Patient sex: M
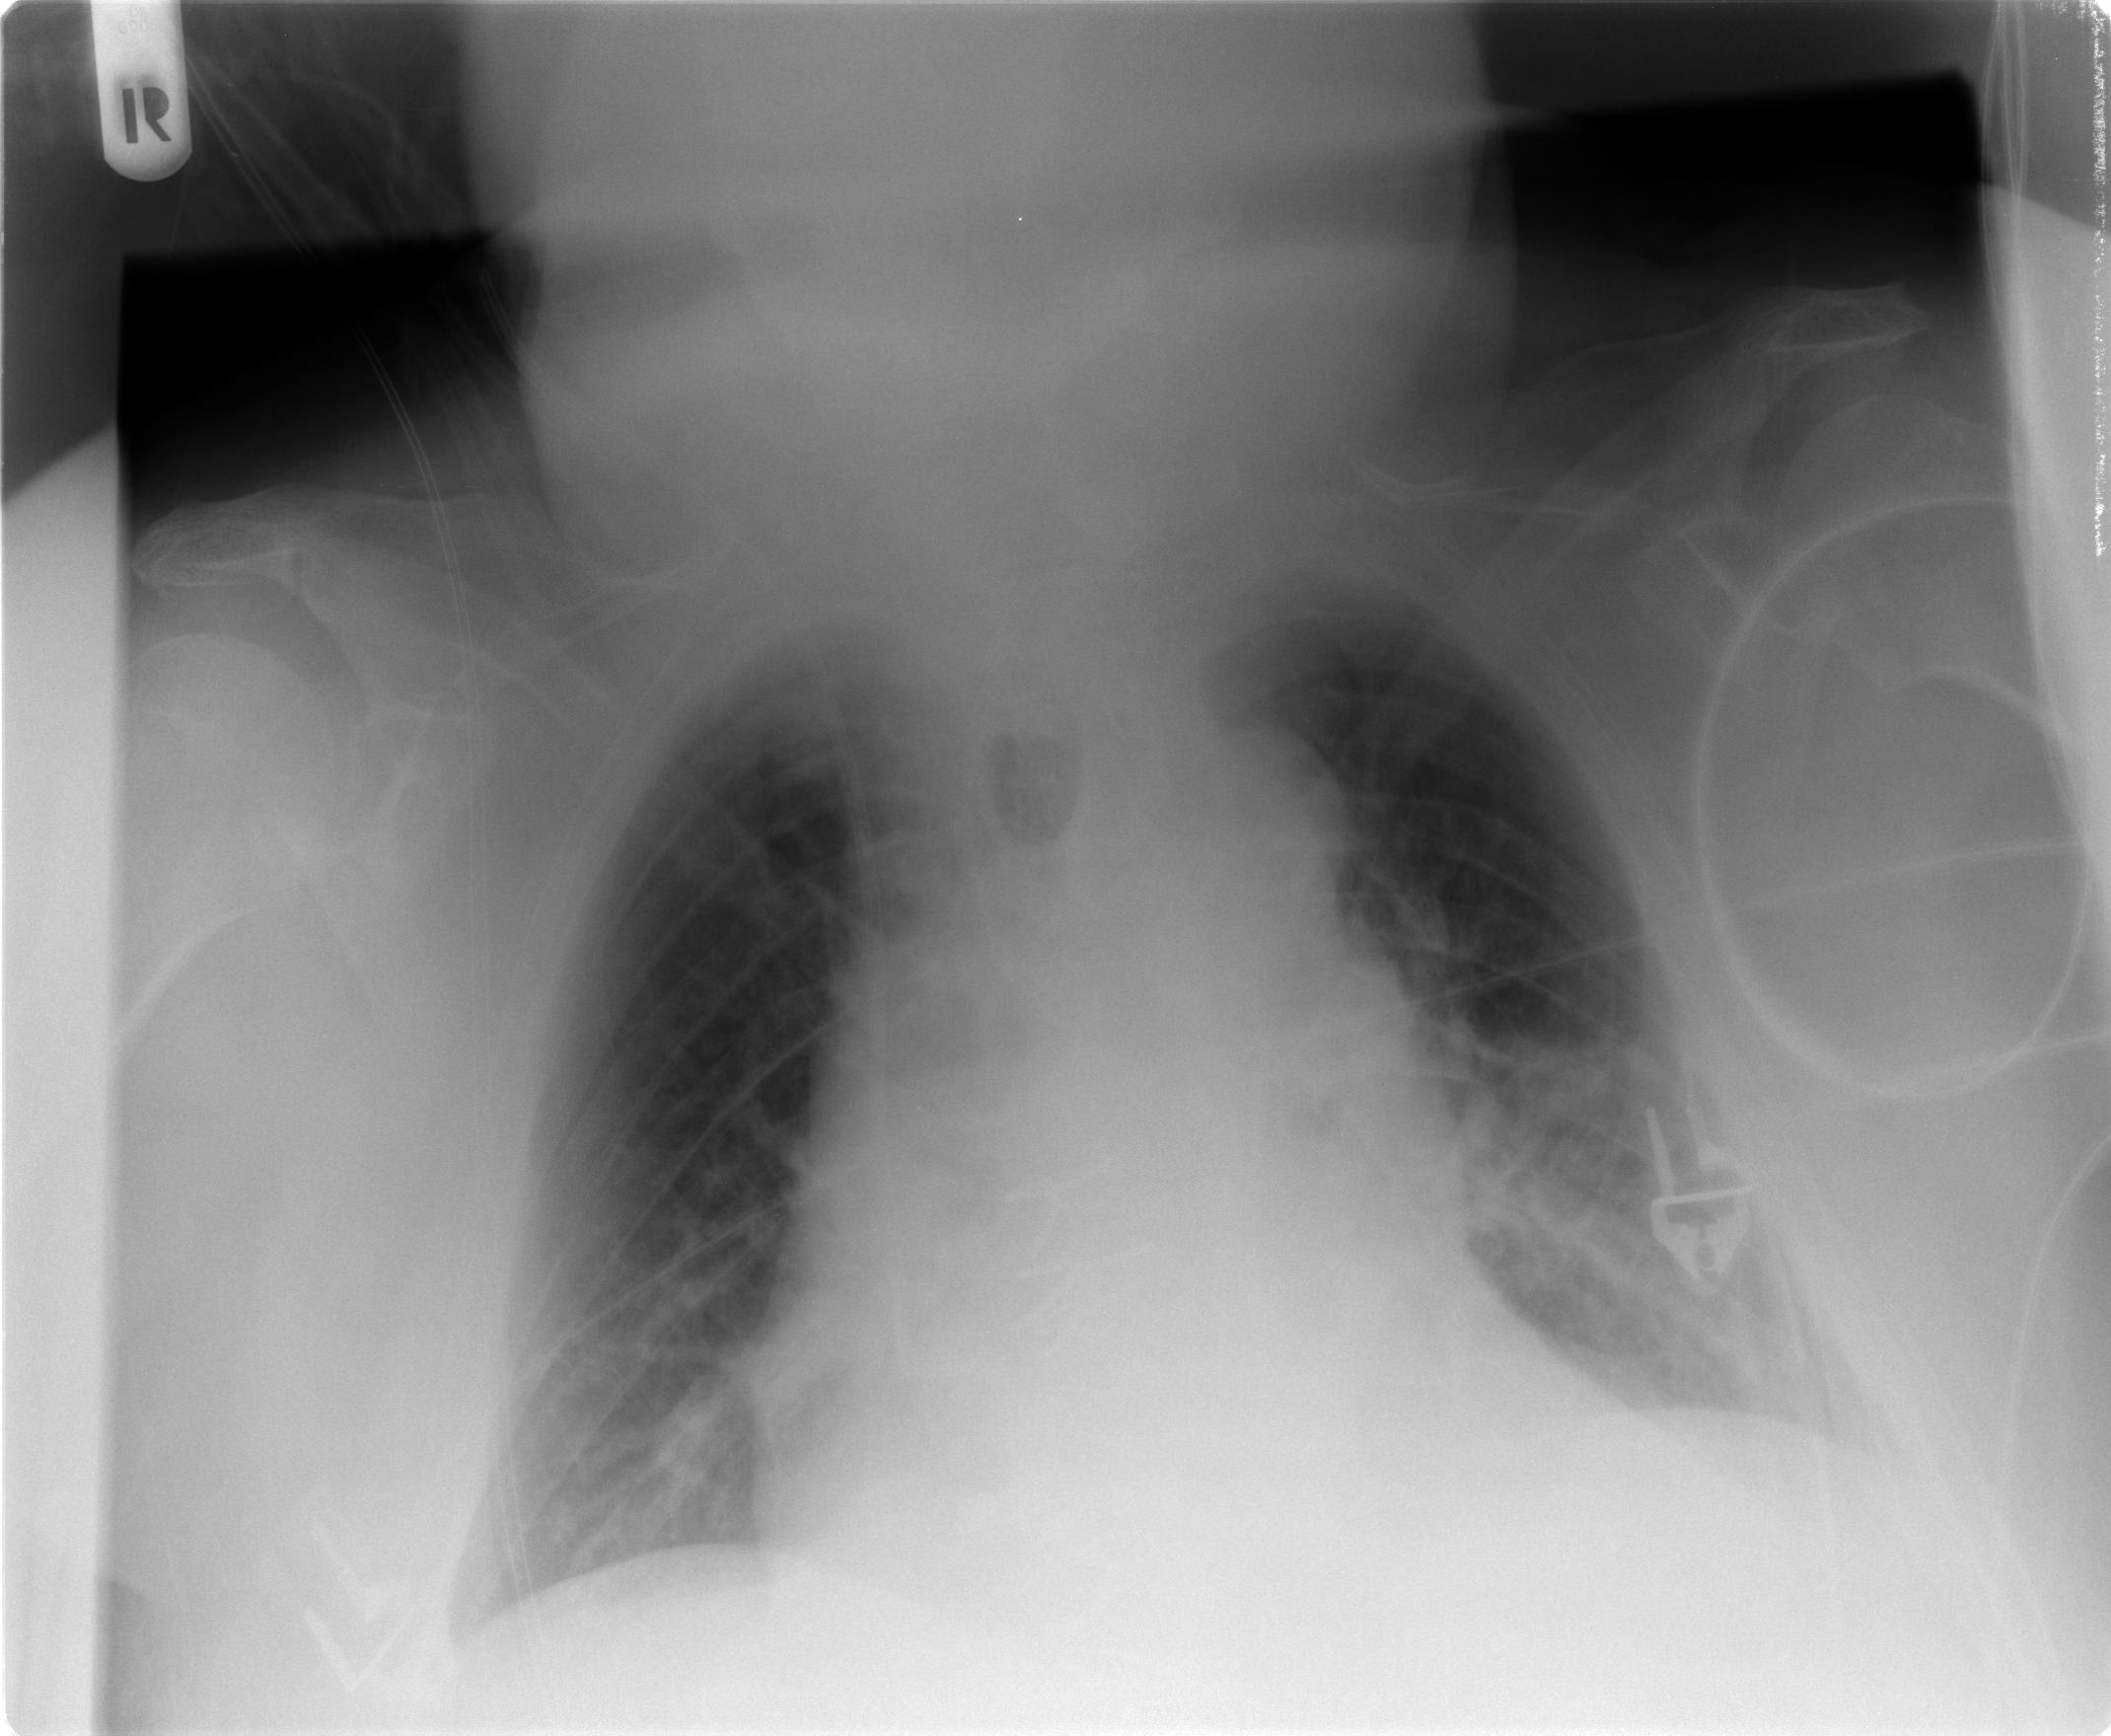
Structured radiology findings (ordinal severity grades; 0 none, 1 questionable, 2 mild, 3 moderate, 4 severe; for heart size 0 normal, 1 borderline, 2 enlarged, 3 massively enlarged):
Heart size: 2
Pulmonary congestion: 0
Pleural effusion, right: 0
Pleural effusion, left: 2
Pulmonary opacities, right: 0
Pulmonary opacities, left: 0
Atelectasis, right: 2
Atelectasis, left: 2